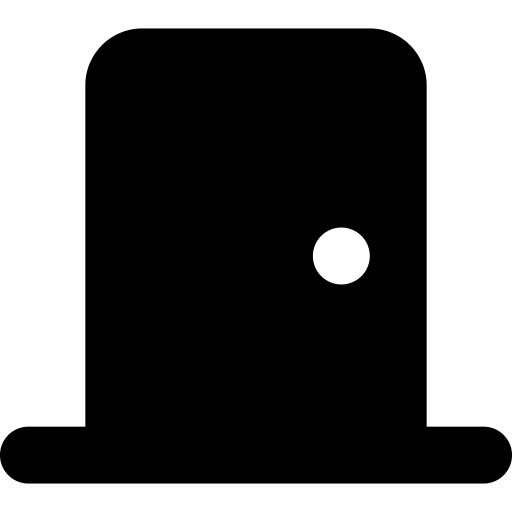
Tags: icon, FontAwesome, fa-icon, solid, door, closed